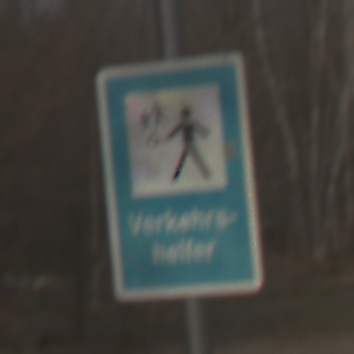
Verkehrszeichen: Verkehrshelfer
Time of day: MorningAfternoon
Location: Outdoor (Nature)
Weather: PartlyCloudy
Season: Winter
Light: Natural